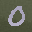
Label: 0